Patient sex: M
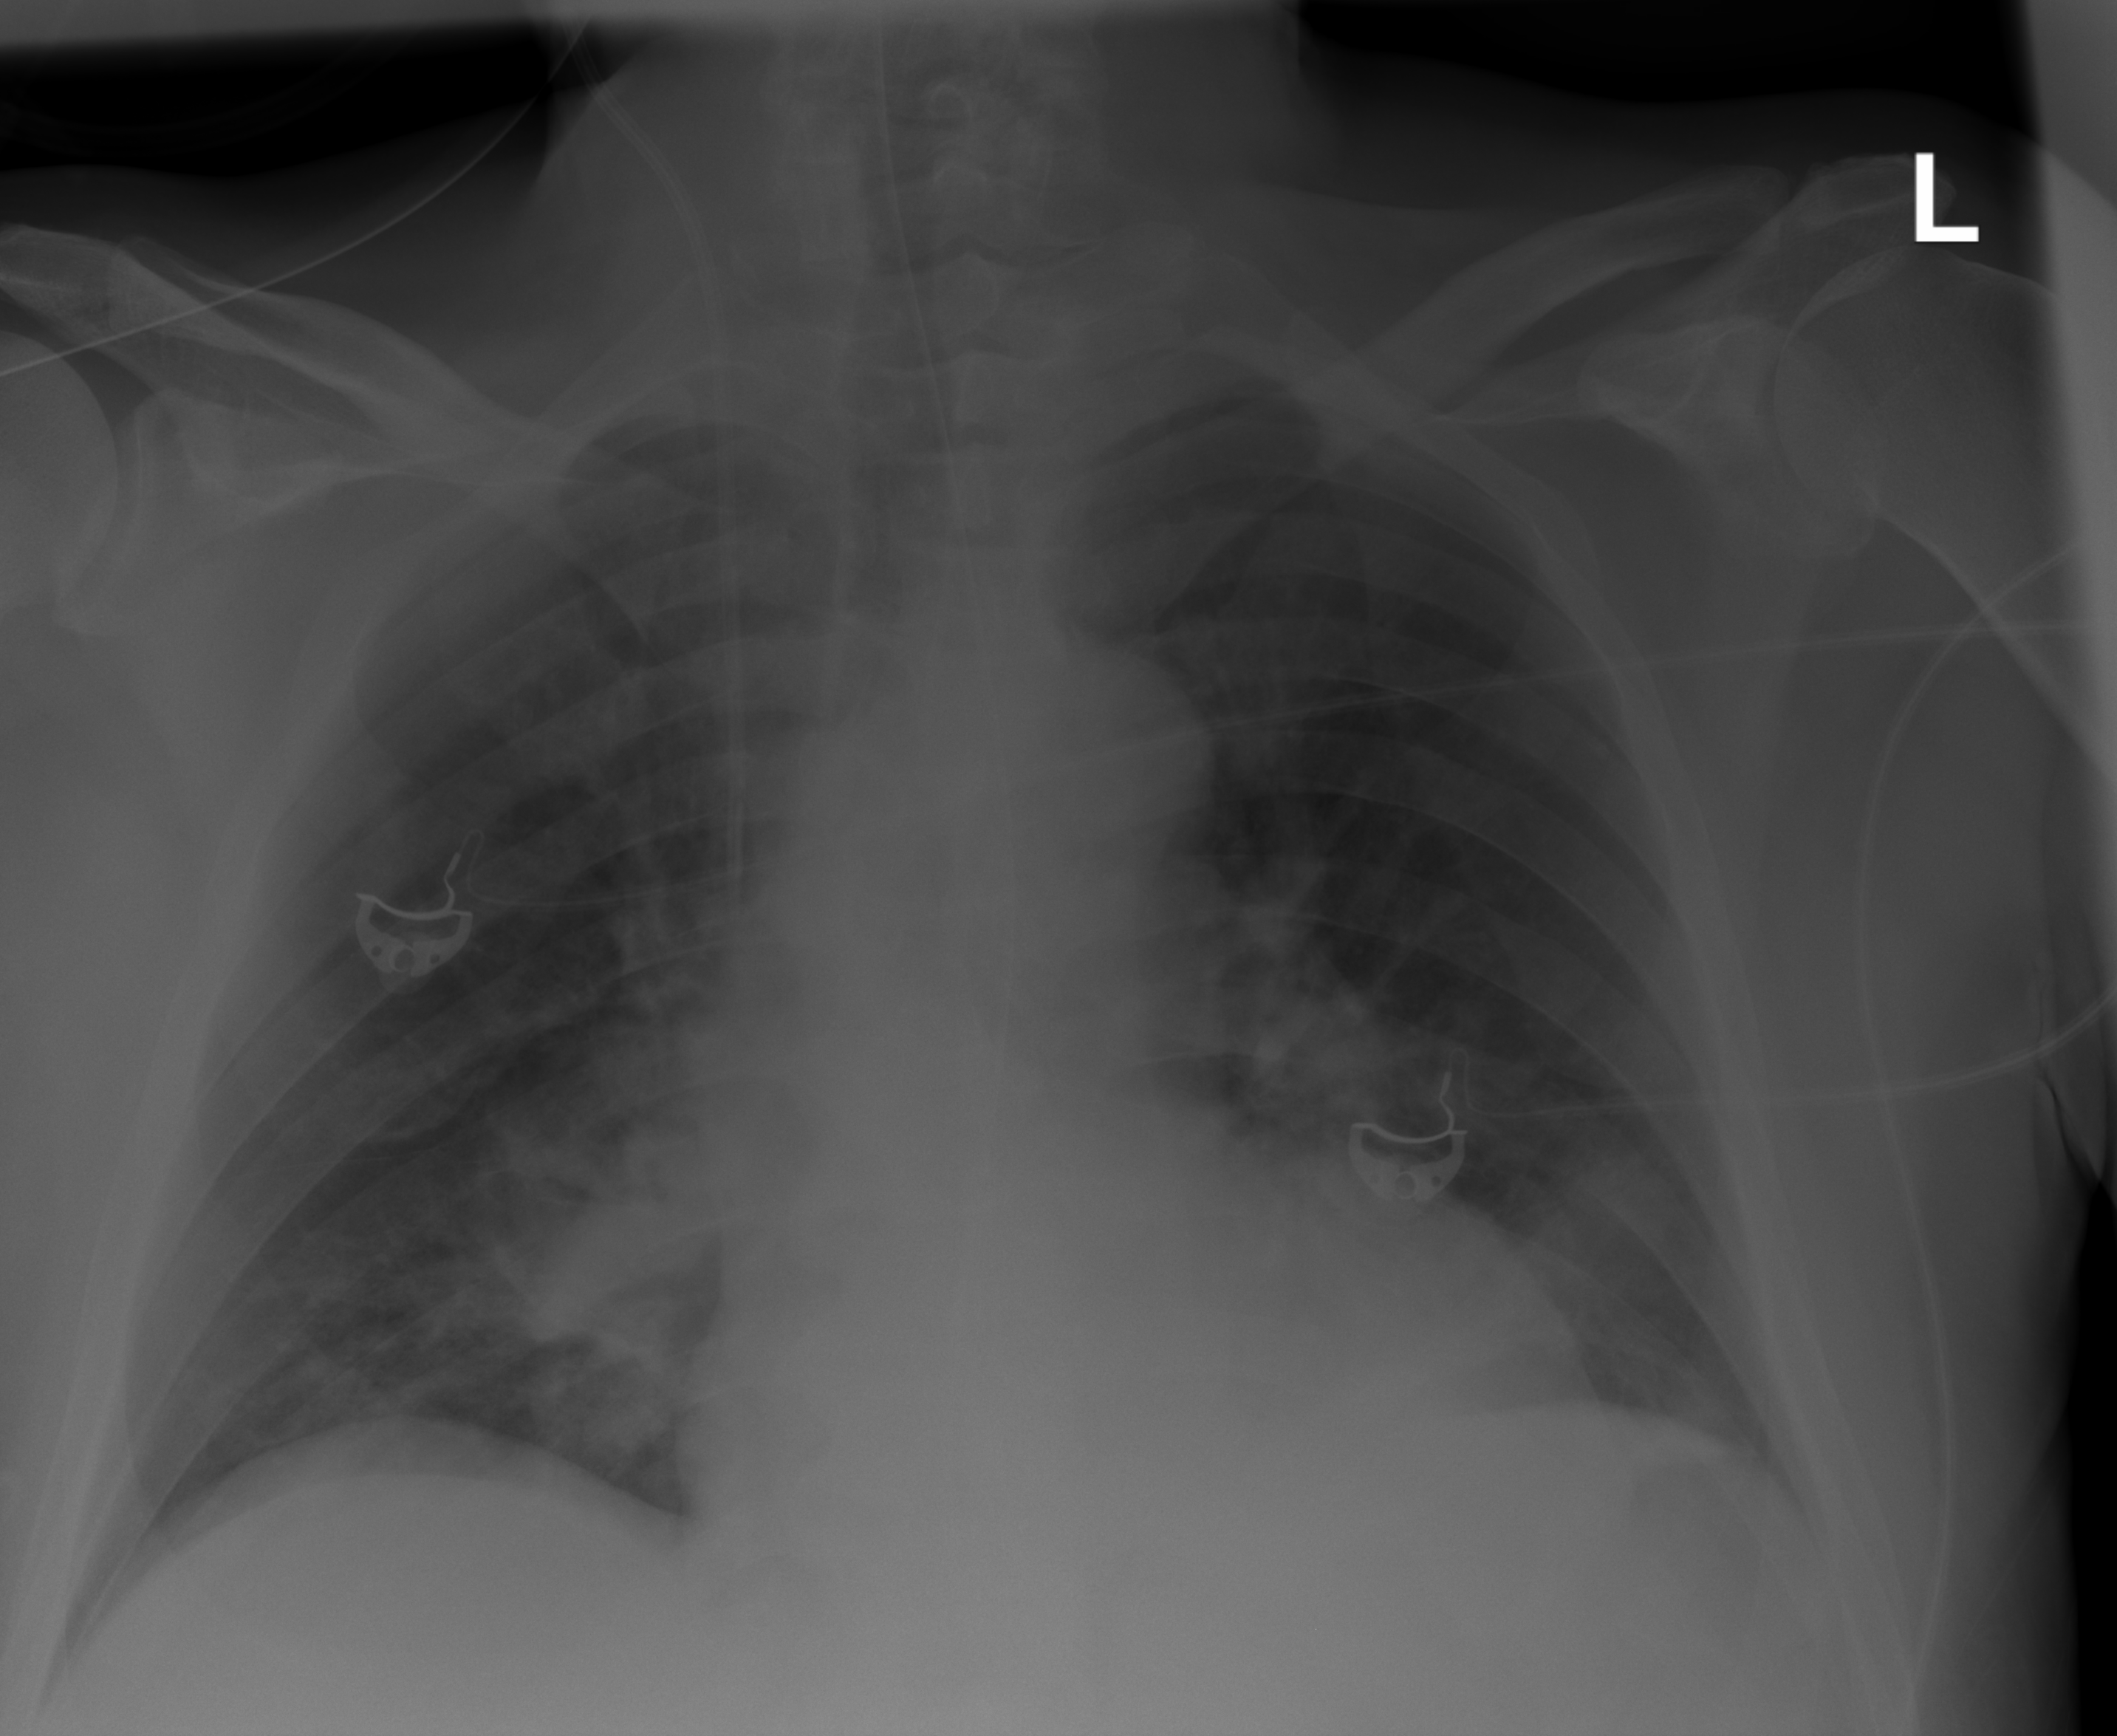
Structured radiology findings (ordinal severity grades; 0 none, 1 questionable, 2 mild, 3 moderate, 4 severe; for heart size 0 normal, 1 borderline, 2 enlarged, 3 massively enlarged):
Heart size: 1
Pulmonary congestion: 2
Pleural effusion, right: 0
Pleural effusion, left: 1
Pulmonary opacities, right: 2
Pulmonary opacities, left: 2
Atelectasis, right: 2
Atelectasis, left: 2